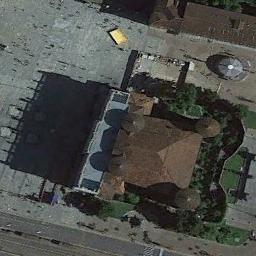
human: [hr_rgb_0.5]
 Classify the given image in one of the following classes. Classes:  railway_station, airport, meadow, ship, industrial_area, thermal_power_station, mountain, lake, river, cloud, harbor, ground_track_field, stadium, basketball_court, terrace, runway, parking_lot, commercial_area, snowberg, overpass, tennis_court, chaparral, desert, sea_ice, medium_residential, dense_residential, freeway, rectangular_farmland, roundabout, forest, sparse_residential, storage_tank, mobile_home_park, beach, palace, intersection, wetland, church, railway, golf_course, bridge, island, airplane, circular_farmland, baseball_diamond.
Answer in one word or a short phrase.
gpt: church